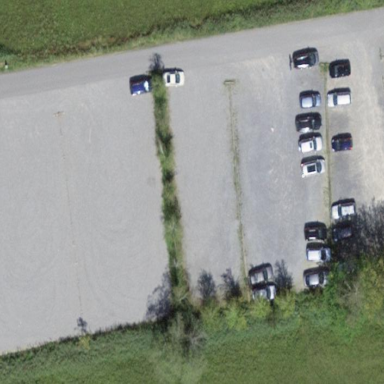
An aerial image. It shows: Unpaved surface parking area.